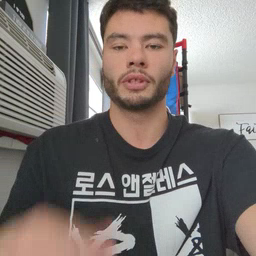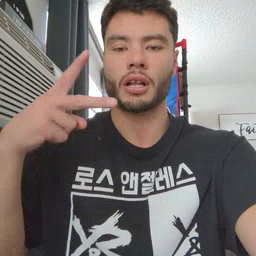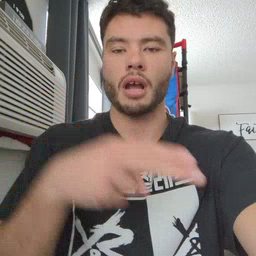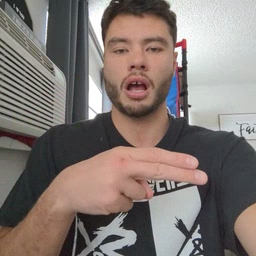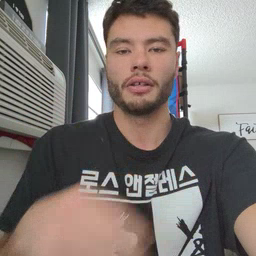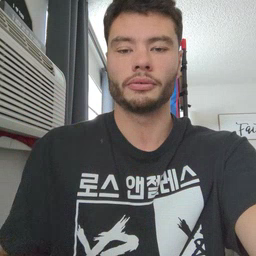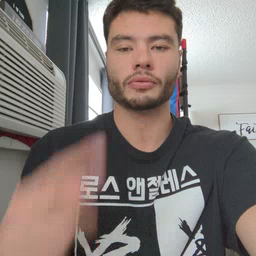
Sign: cut